Field crop: tomato
Growth stage: 2
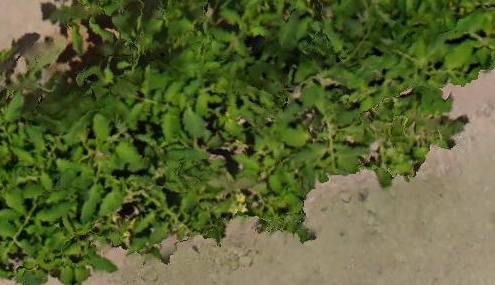
Species: tomato